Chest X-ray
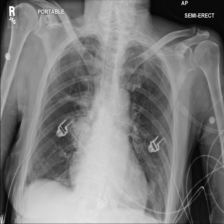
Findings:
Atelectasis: negative
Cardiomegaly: negative
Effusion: negative
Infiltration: negative
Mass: positive
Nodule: negative
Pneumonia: negative
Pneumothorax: negative
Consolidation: negative
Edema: negative
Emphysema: negative
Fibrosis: negative
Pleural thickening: negative
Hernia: negative